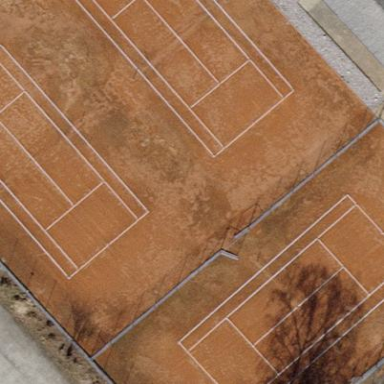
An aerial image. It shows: Tennis court on the leisure land pitch.